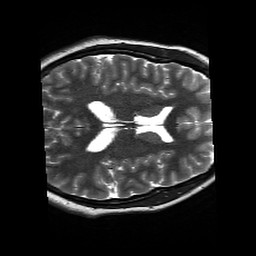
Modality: T2w
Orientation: axial
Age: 24
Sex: female